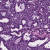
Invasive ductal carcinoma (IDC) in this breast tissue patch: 1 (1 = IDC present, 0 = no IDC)